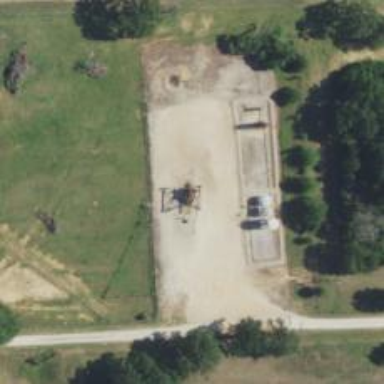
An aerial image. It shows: Petroleum well.